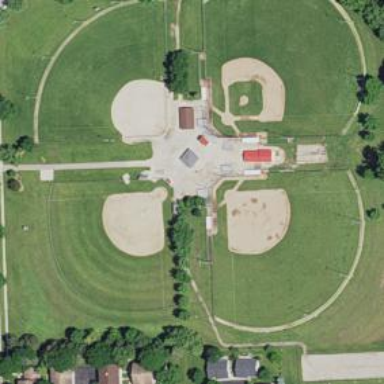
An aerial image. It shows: Baseball pitch for leisure land activities.